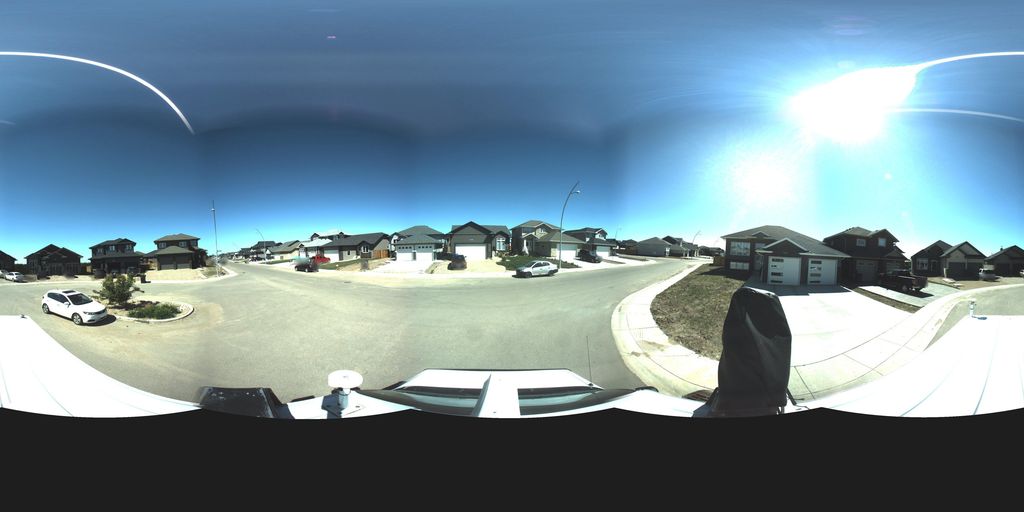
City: saskatoon